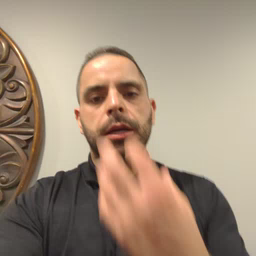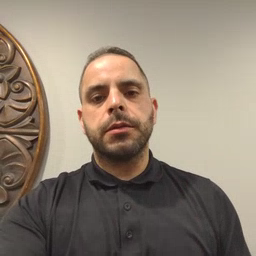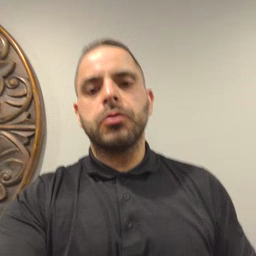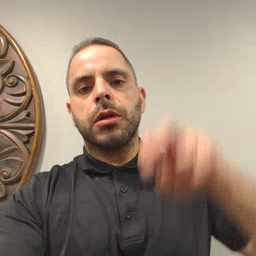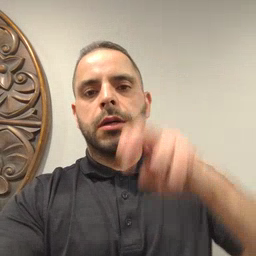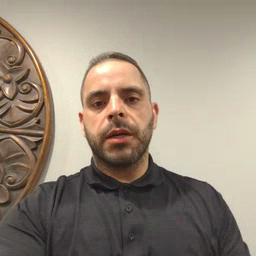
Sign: jump